Question: I need to create board game that made up from cells.
The board should be 5X5 ==> 25 cells
I wonder what data structure to use: 'Cell[][]' ("matrix") or 'ArrayList<Cell>'.
I chose 'Cell[][]', java two-dimensional array in Java ("matrix") of Cells.
Every cell has number.
this is how it looks in the matrix:

For example:
'''
matrix[0][2] = Cell number 3
matrix[2][4] = Cell number 15
matrix[3][3] = Cell number 19
'''
I am having problem how to get Cell according to its number.
For example if I want to get cell number 19 I need to pass on all the rows and than all the columns with two FOR loops.
In ArrayList its easier, just use 'get(int index)' function.
Is there a better way to get Cell according to its number when I work with data structure of 'Cell[][]' ?
I though to have the row and column number of the cell when I builds it:
'''
public class Cell
{
private int m_RowNum;
private int m_ColNum;
private int m_Number;
}
'''
But not sure how to do it.
Maybe I can build some function that can get the Cell without passing on two FOR loops?
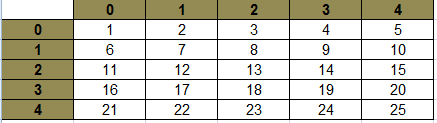
Answer: You just need a formula to convert the cell number into its associated two-dimensional coordinate:
'''
row = floor((number - 1) / columns);
column = (number - 1) % columns;
'''
So for example, for cell number '1', you get:
'''
row = floor((1 - 1) / 5) = 0
column = (1 - 1) % 5 = 0;
'''
Which means cell number '1' is at '(0, 0)'
and for cell number '2', you get:
'''
row = floor((2 - 1) / 5) = 0
column = (2 - 1) % 5 = 1
'''
Which means that cell number '2' is at '(0, 1)'.
Let's pick a non-trivial one, say '17'. You get:
'''
row = floor((17 - 1) / 5) = floor(16 / 5) = 3
column = (17 - 1) % 5 = 16 % 5 = 1
'''
Which means the cell number '17' is at '(3, 1)'.